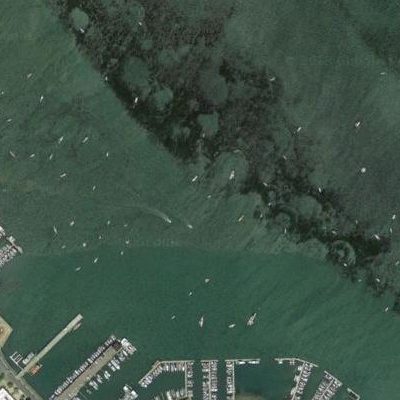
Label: RiverLake